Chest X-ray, PA view. Patient: 47 years old, sex F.
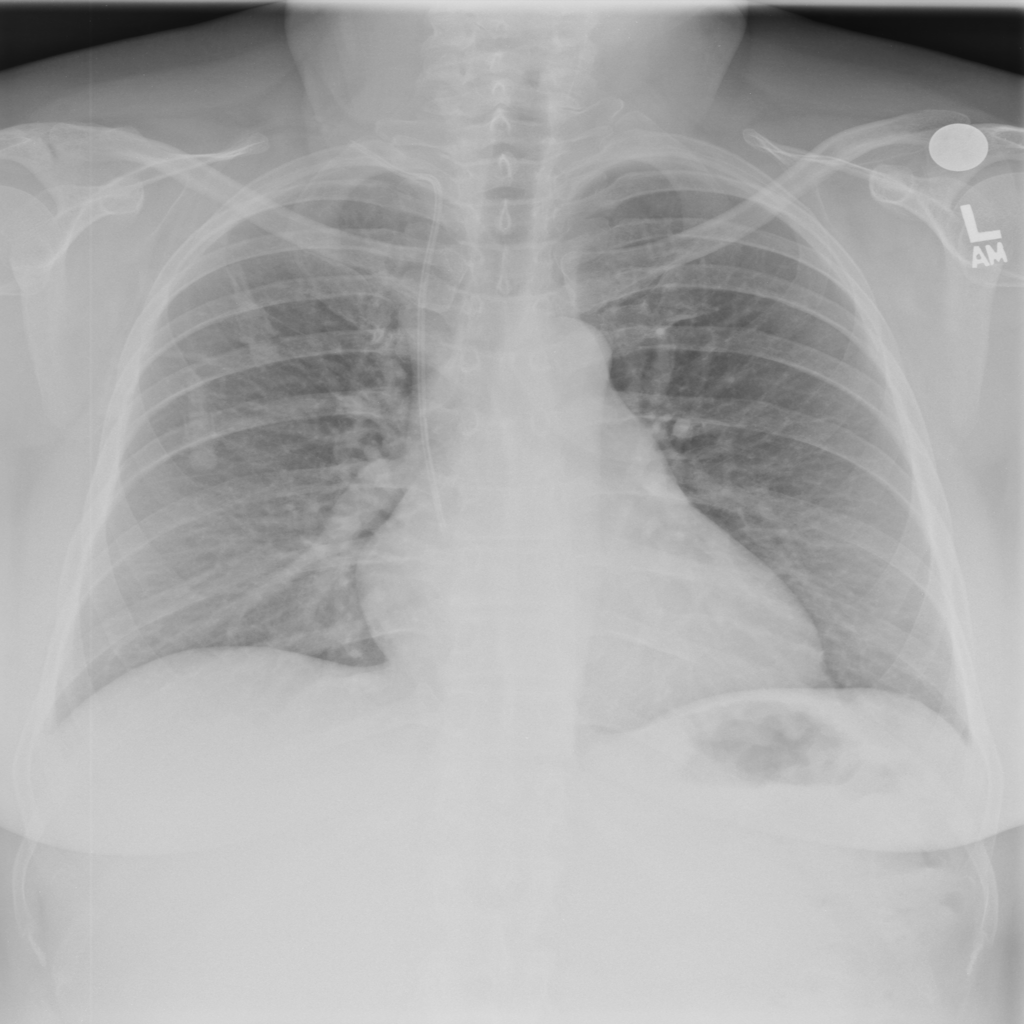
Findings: No Finding